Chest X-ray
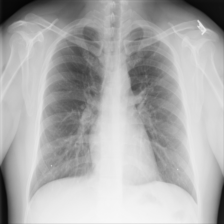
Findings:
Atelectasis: negative
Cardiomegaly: negative
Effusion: negative
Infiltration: negative
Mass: negative
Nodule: negative
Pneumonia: negative
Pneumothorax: negative
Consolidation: negative
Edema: negative
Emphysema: negative
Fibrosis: negative
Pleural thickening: negative
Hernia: negative